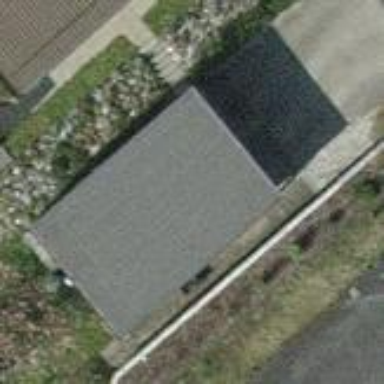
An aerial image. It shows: View of roof of building.